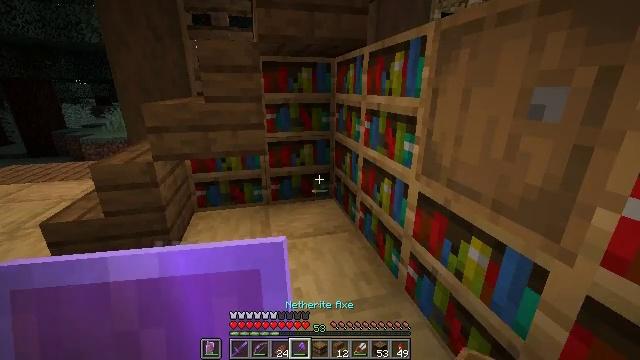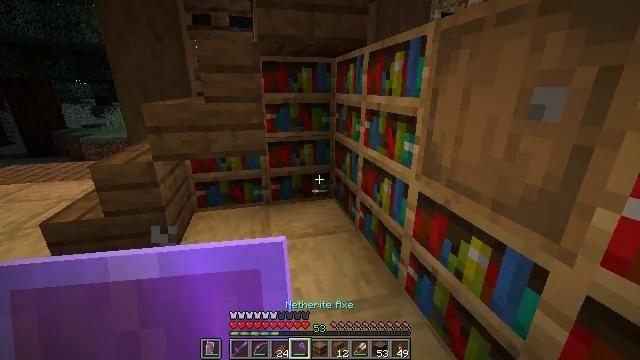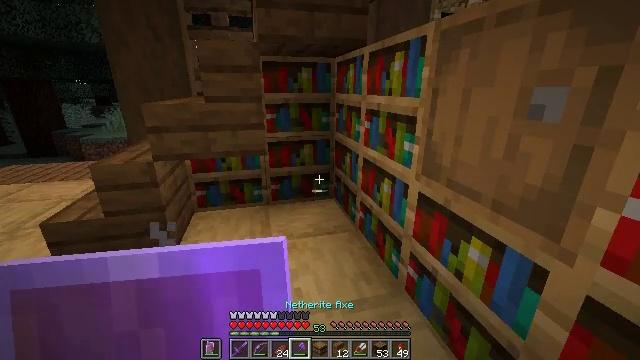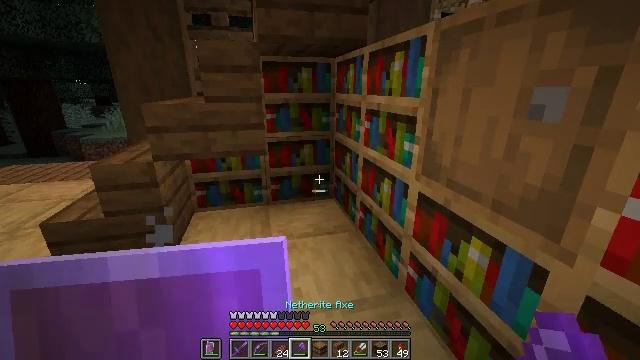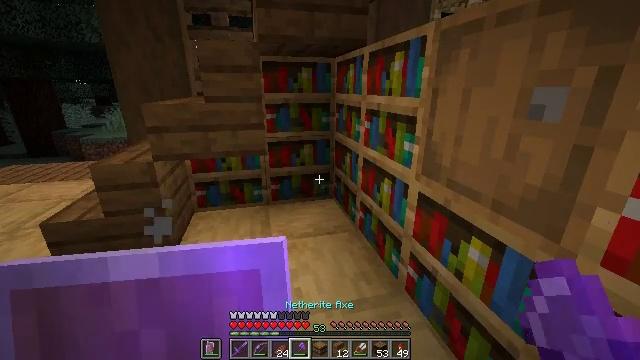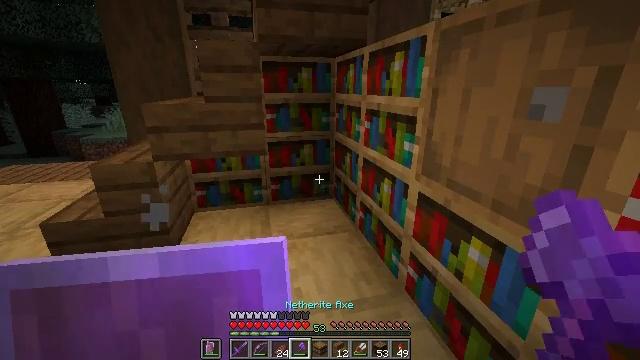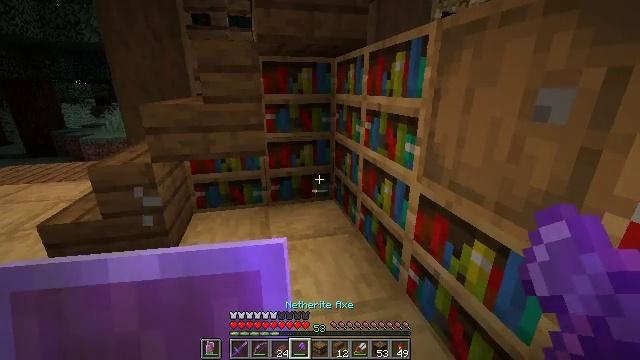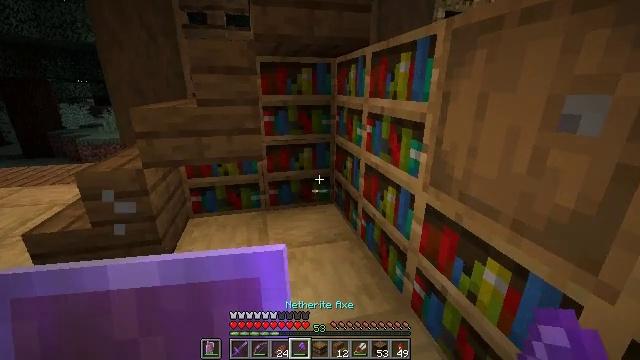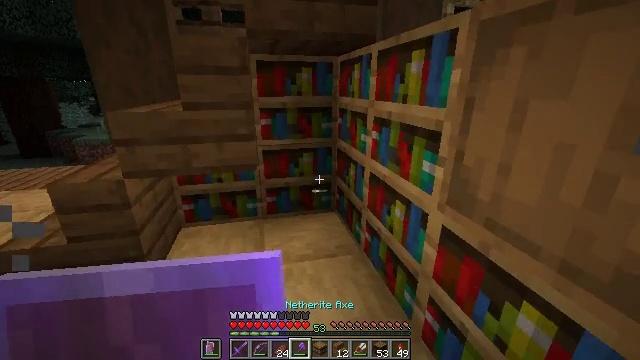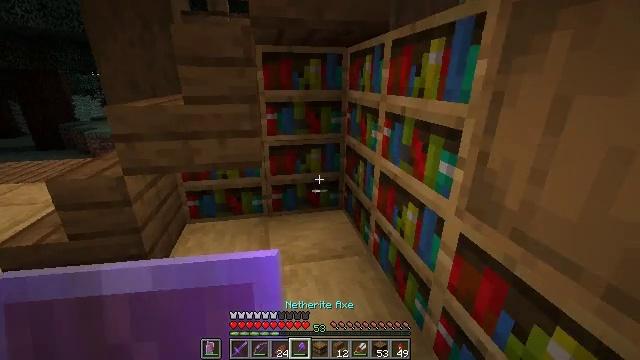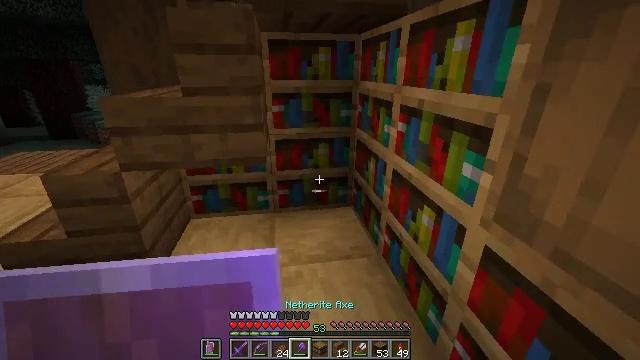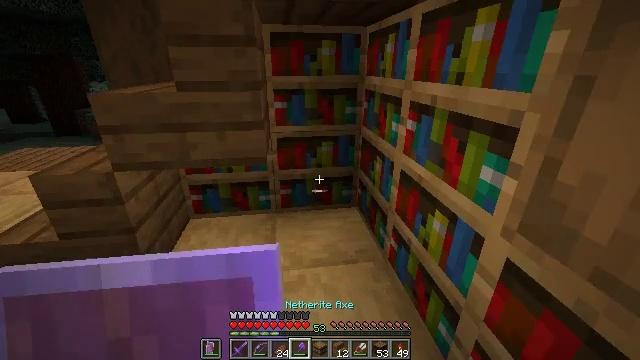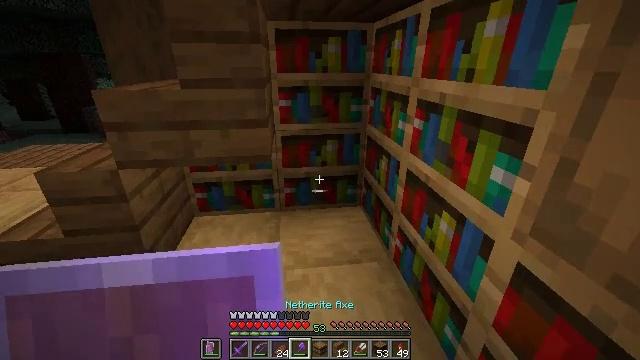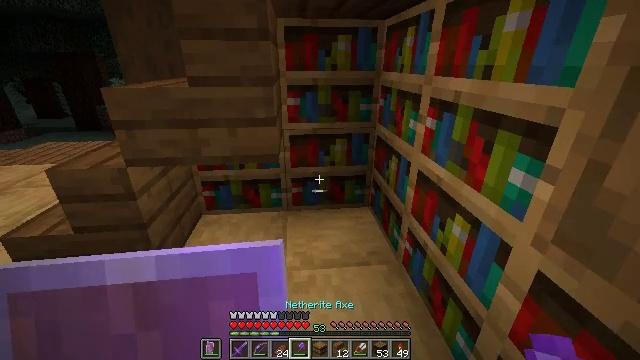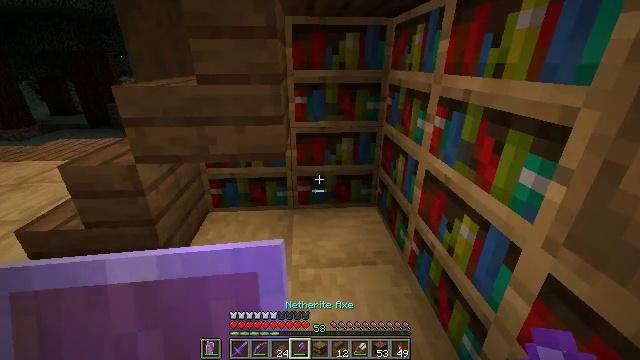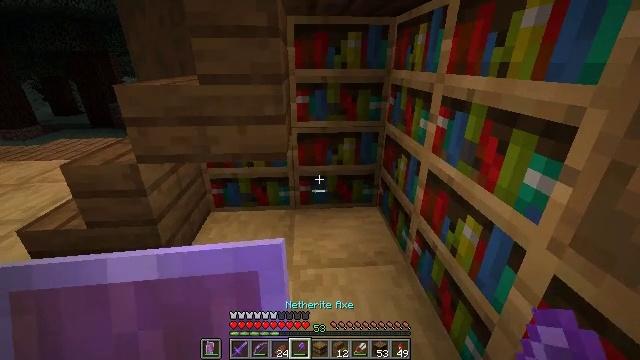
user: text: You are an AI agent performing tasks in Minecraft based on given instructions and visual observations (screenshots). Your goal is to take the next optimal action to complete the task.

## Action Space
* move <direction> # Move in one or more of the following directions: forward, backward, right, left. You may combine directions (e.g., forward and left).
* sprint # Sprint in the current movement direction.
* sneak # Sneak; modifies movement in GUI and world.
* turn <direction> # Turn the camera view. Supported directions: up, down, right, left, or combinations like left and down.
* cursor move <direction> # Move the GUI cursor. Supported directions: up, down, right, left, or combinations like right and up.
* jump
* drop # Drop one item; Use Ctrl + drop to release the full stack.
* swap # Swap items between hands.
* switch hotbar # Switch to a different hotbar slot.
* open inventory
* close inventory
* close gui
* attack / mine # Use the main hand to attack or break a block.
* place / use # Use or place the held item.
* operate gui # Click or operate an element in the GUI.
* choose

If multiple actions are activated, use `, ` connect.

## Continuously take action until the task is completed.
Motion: motion action
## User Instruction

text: Reclaim bookshelf materials.
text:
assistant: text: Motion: no_op
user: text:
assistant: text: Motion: no_op
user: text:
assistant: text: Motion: no_op
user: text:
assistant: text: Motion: no_op
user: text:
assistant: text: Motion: no_op
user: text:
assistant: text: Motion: move forward
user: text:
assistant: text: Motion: move forward
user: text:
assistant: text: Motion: move forward
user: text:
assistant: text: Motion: move forward, turn left and down
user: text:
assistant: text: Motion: turn left and down
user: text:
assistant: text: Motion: no_op
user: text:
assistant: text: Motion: turn left
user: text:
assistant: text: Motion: turn left
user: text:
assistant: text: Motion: turn left
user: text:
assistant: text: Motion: no_op
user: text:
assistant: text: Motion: no_op
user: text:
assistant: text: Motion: no_op
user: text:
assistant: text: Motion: no_op
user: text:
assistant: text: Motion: no_op
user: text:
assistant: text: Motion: no_op
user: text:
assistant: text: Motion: no_op
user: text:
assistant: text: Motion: no_op
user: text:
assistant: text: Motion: no_op
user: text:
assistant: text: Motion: no_op
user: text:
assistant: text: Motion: no_op
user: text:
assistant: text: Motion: no_op
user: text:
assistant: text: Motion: no_op
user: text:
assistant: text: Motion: no_op
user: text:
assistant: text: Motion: no_op
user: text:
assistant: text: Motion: no_op